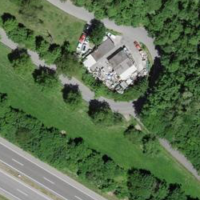
EUNIS habitat code: 57
Species observed at this site:
Cornus sanguinea